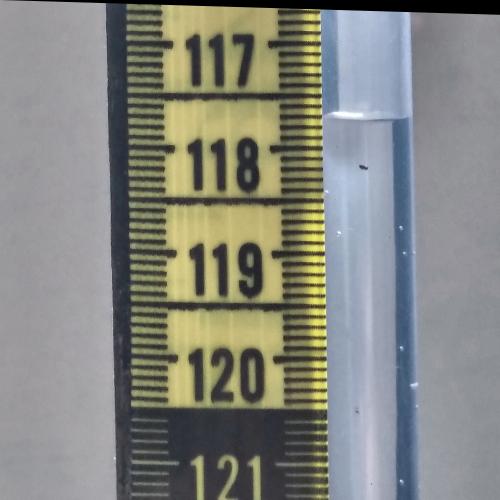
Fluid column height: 117.7 cm